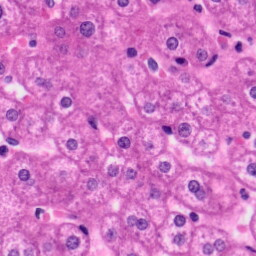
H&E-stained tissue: Liver